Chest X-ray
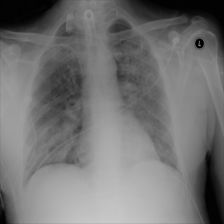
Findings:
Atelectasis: negative
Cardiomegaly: negative
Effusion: negative
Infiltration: negative
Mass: negative
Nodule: negative
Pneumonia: negative
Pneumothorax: negative
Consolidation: negative
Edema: negative
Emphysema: negative
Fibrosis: negative
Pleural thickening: negative
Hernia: negative